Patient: sex F, age 52
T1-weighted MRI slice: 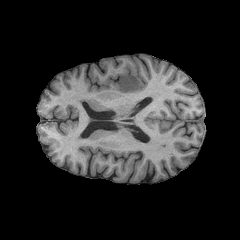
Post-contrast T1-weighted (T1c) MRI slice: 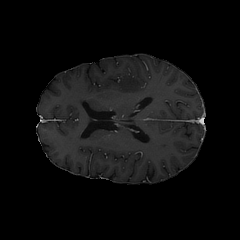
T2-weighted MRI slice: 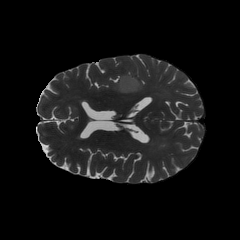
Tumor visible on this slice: yes
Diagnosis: Glioblastoma, IDH-wildtype
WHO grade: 4